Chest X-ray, AP view. Patient: 66 years old, sex M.
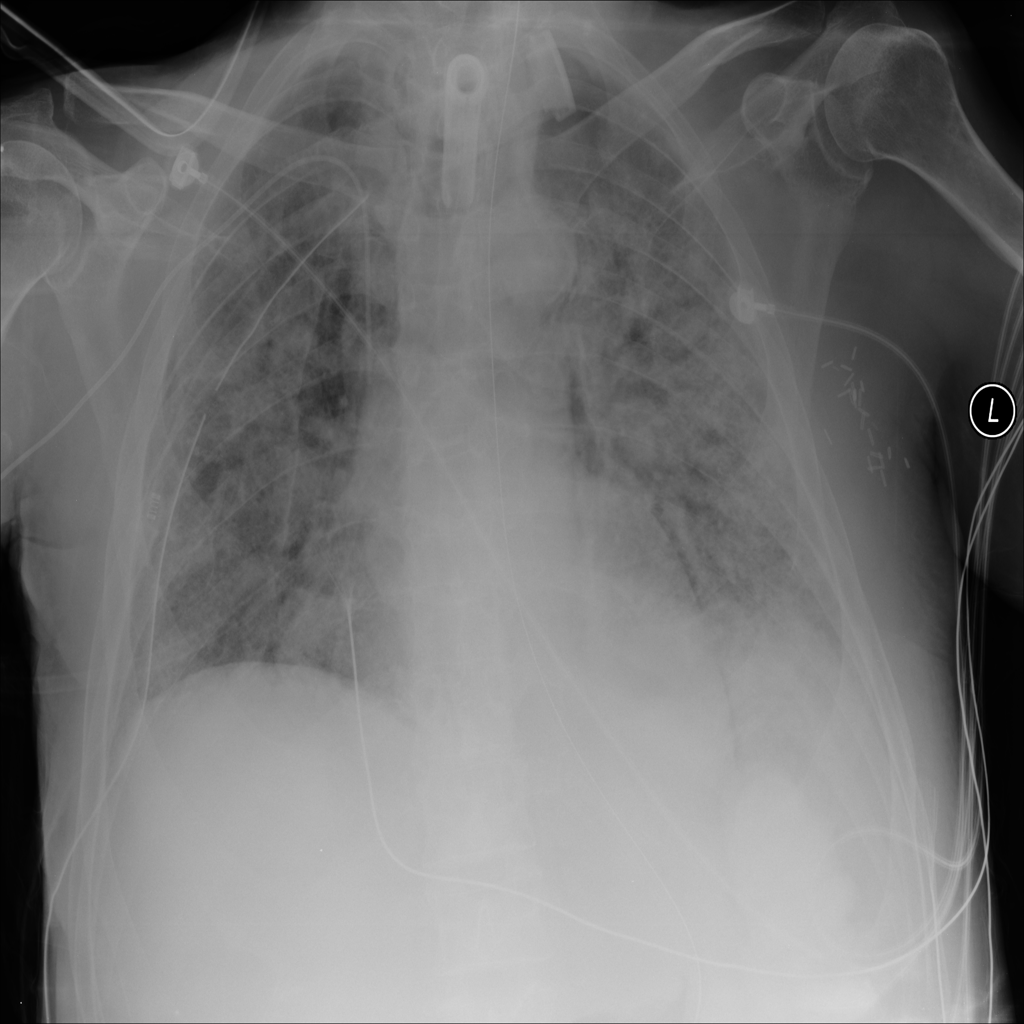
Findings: Consolidation, Effusion, Pneumothorax